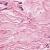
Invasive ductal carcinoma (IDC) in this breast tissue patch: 0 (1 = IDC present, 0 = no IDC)